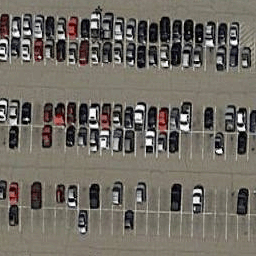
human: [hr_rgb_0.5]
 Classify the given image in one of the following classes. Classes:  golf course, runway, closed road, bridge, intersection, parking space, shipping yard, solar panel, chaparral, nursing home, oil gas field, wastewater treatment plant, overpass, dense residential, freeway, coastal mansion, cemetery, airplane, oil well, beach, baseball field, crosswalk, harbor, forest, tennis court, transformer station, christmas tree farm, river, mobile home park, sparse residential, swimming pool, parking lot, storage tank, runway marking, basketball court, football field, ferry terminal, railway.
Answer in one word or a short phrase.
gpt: parking lot